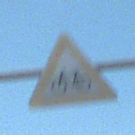
Verkehrszeichen: RadverkehrRechts
Umgebung: Outdoor, Urban
Tageszeit: Midday
Wetter: Clear
Licht: Natural
Jahreszeit: NotSpecified
Kontrast: HighContrast